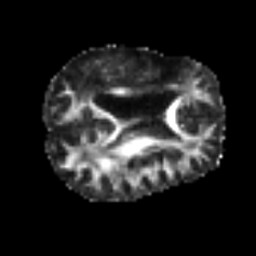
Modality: FA
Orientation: axial
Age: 50
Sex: male
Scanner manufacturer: siemens
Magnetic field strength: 3 T
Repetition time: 6.1 s
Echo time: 0.101 s